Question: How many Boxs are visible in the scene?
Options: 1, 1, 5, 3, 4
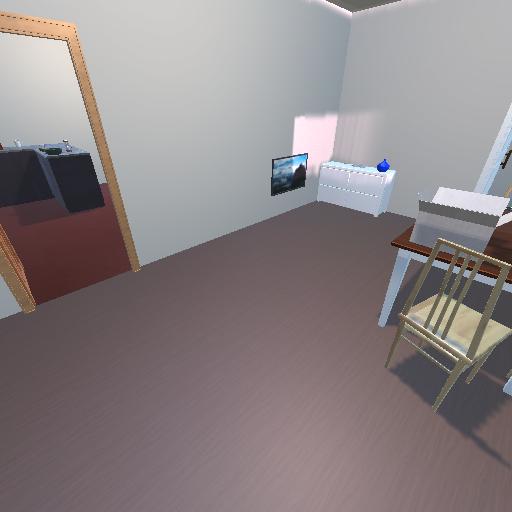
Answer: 1